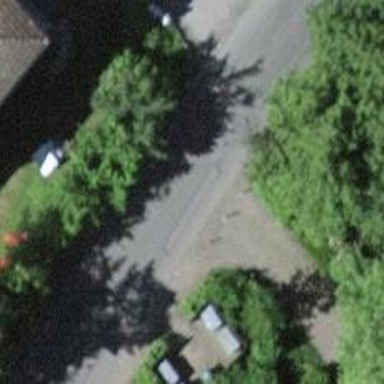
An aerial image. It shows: Sidewalk along the footway.